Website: apple
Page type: review-order
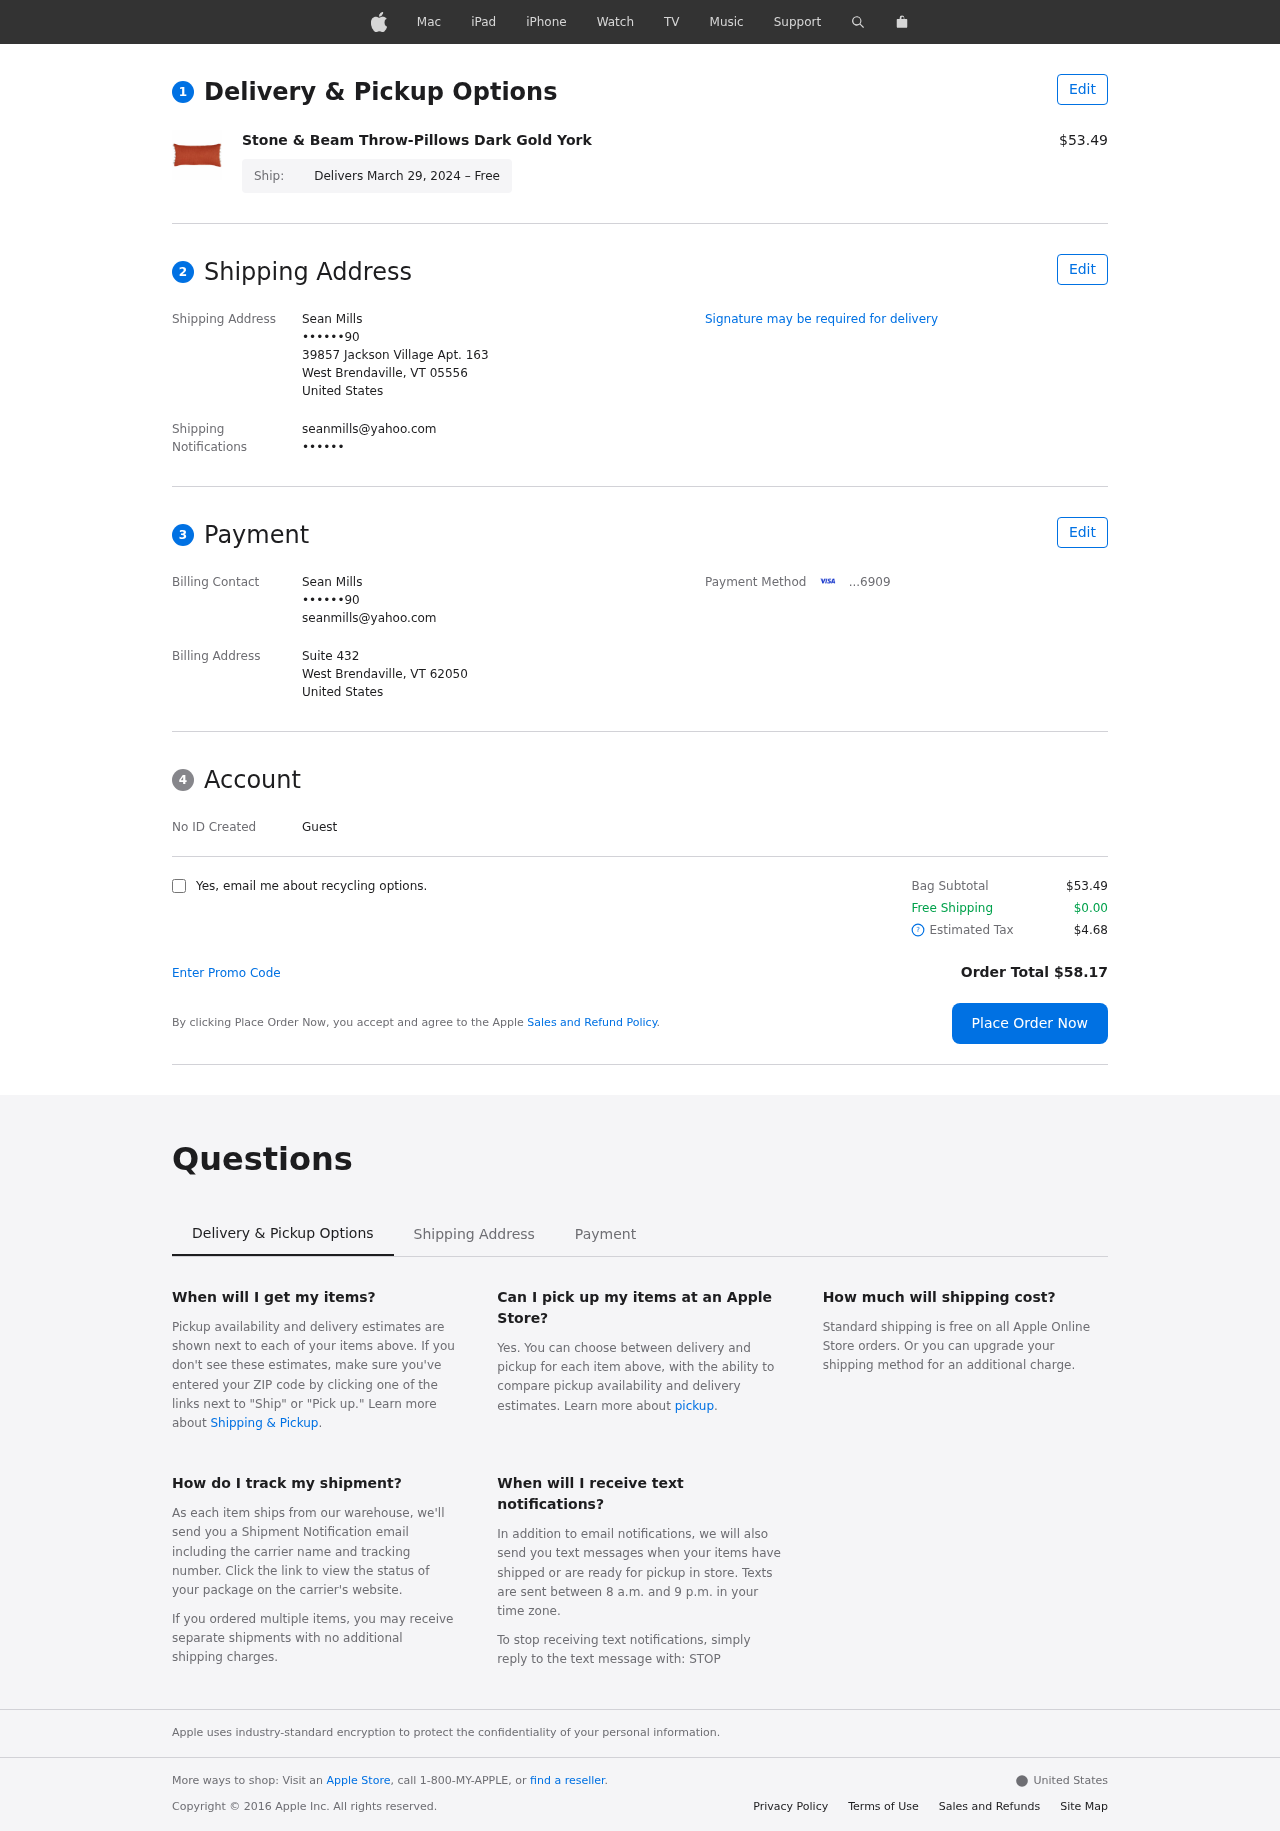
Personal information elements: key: PII_CARD_LAST4
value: ...6909
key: PII_CITY_STATE_ZIP
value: West Brendaville, VT 05556
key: PII_CITY_STATE_ZIP2
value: West Brendaville, VT 62050
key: PII_COUNTRY
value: United States
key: PII_EMAIL
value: seanmills@yahoo.com
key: PII_FULLNAME
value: Sean Mills
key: PII_PHONE
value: ••••••90
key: PII_STREET
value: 39857 Jackson Village Apt. 163
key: PII_STREET2
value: Suite 432
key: PII_ALT_PHONE
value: ••••••
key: PII_FIRSTNAME
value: Sean
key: PII_LASTNAME
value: Mills
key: PII_FULLNAME2
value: Sean Mills
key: PII_FULLNAME3
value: Sean Mills
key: PII_FIRSTNAME2
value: Sean
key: PII_FIRSTNAME3
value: Sean
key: PII_LASTNAME2
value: Mills
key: PII_LASTNAME3
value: Mills
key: PII_FIRSTNAME_DERIVED
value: Sean
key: PII_LASTNAME_DERIVED
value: Mills
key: PII_FULLNAME_DERIVED
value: Sean Mills
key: PII_NAME_FULL_DERIVED
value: Sean Mills
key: PII_PHONE3
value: ••••••90
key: PII_EMAIL2
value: seanmills@yahoo.com
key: PII_EMAIL3
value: seanmills@yahoo.com
Product elements: key: PRODUCT1_NAME
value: Stone & Beam Throw-Pillows Dark Gold York
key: PRODUCT1_PRICE
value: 53.49
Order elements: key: ORDER_DELIVERY_DATE
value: Delivers March 29, 2024 – Free
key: ORDER_SUBTOTAL
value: $53.49
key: ORDER_SHIPPING_COST
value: $0.00
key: ORDER_TAX
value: $4.68
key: ORDER_TOTAL
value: Order Total $58.17